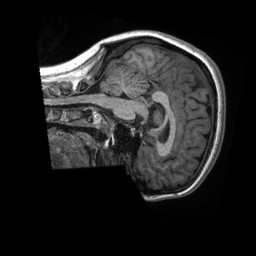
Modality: T1w
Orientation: sagittal
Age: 25
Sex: female
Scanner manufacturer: siemens
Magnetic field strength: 3 T
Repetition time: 2.3 s
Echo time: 0.00288 s